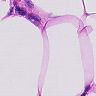
Metastatic tissue present: no